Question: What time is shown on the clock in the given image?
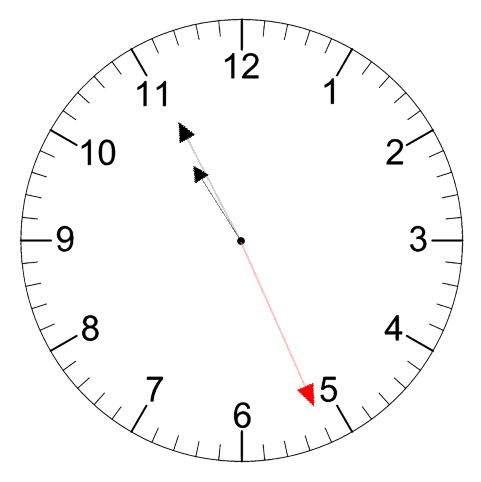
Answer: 10:55:26